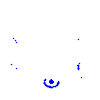
Particle: electron